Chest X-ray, AP view. Patient: 44 years old, sex F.
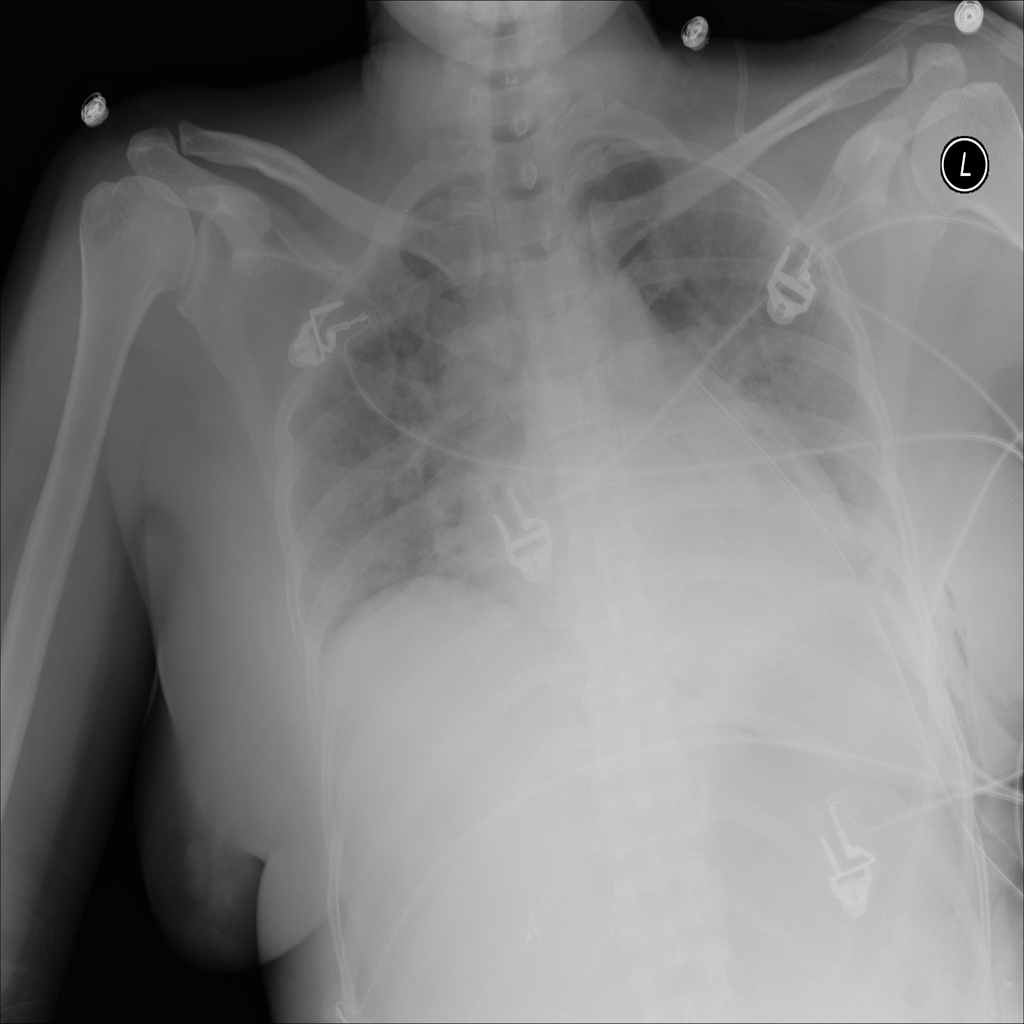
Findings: Pneumothorax